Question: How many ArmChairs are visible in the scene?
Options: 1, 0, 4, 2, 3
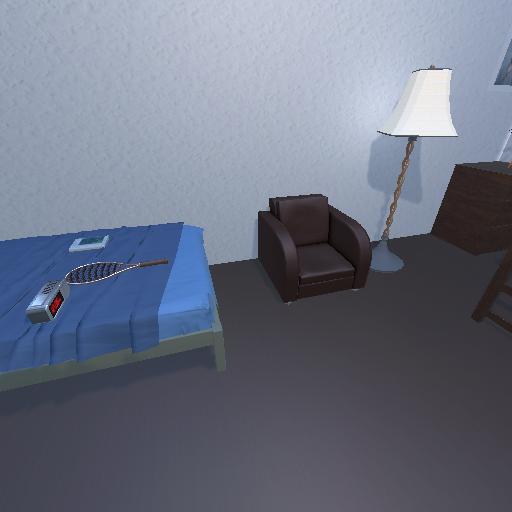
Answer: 1